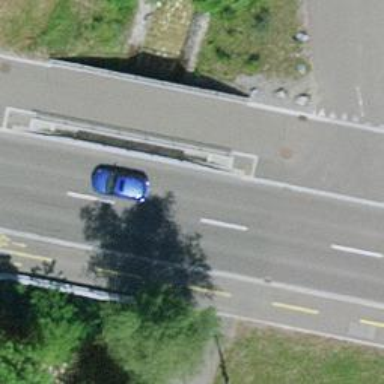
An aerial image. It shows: Primary highway with cycle lane on the left and cycle track on the right.